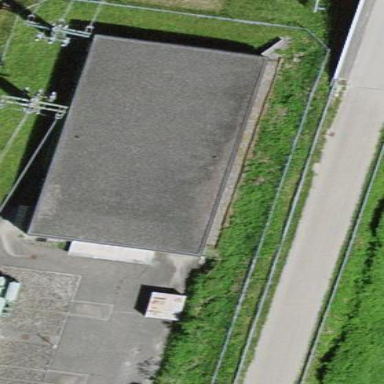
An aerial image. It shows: Service building.